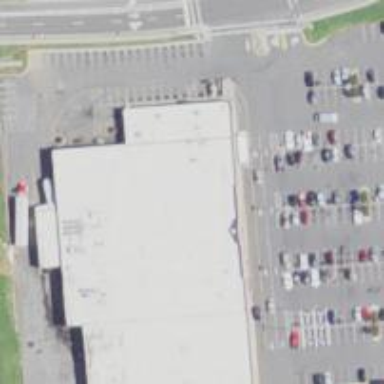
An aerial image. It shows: Supermarket.